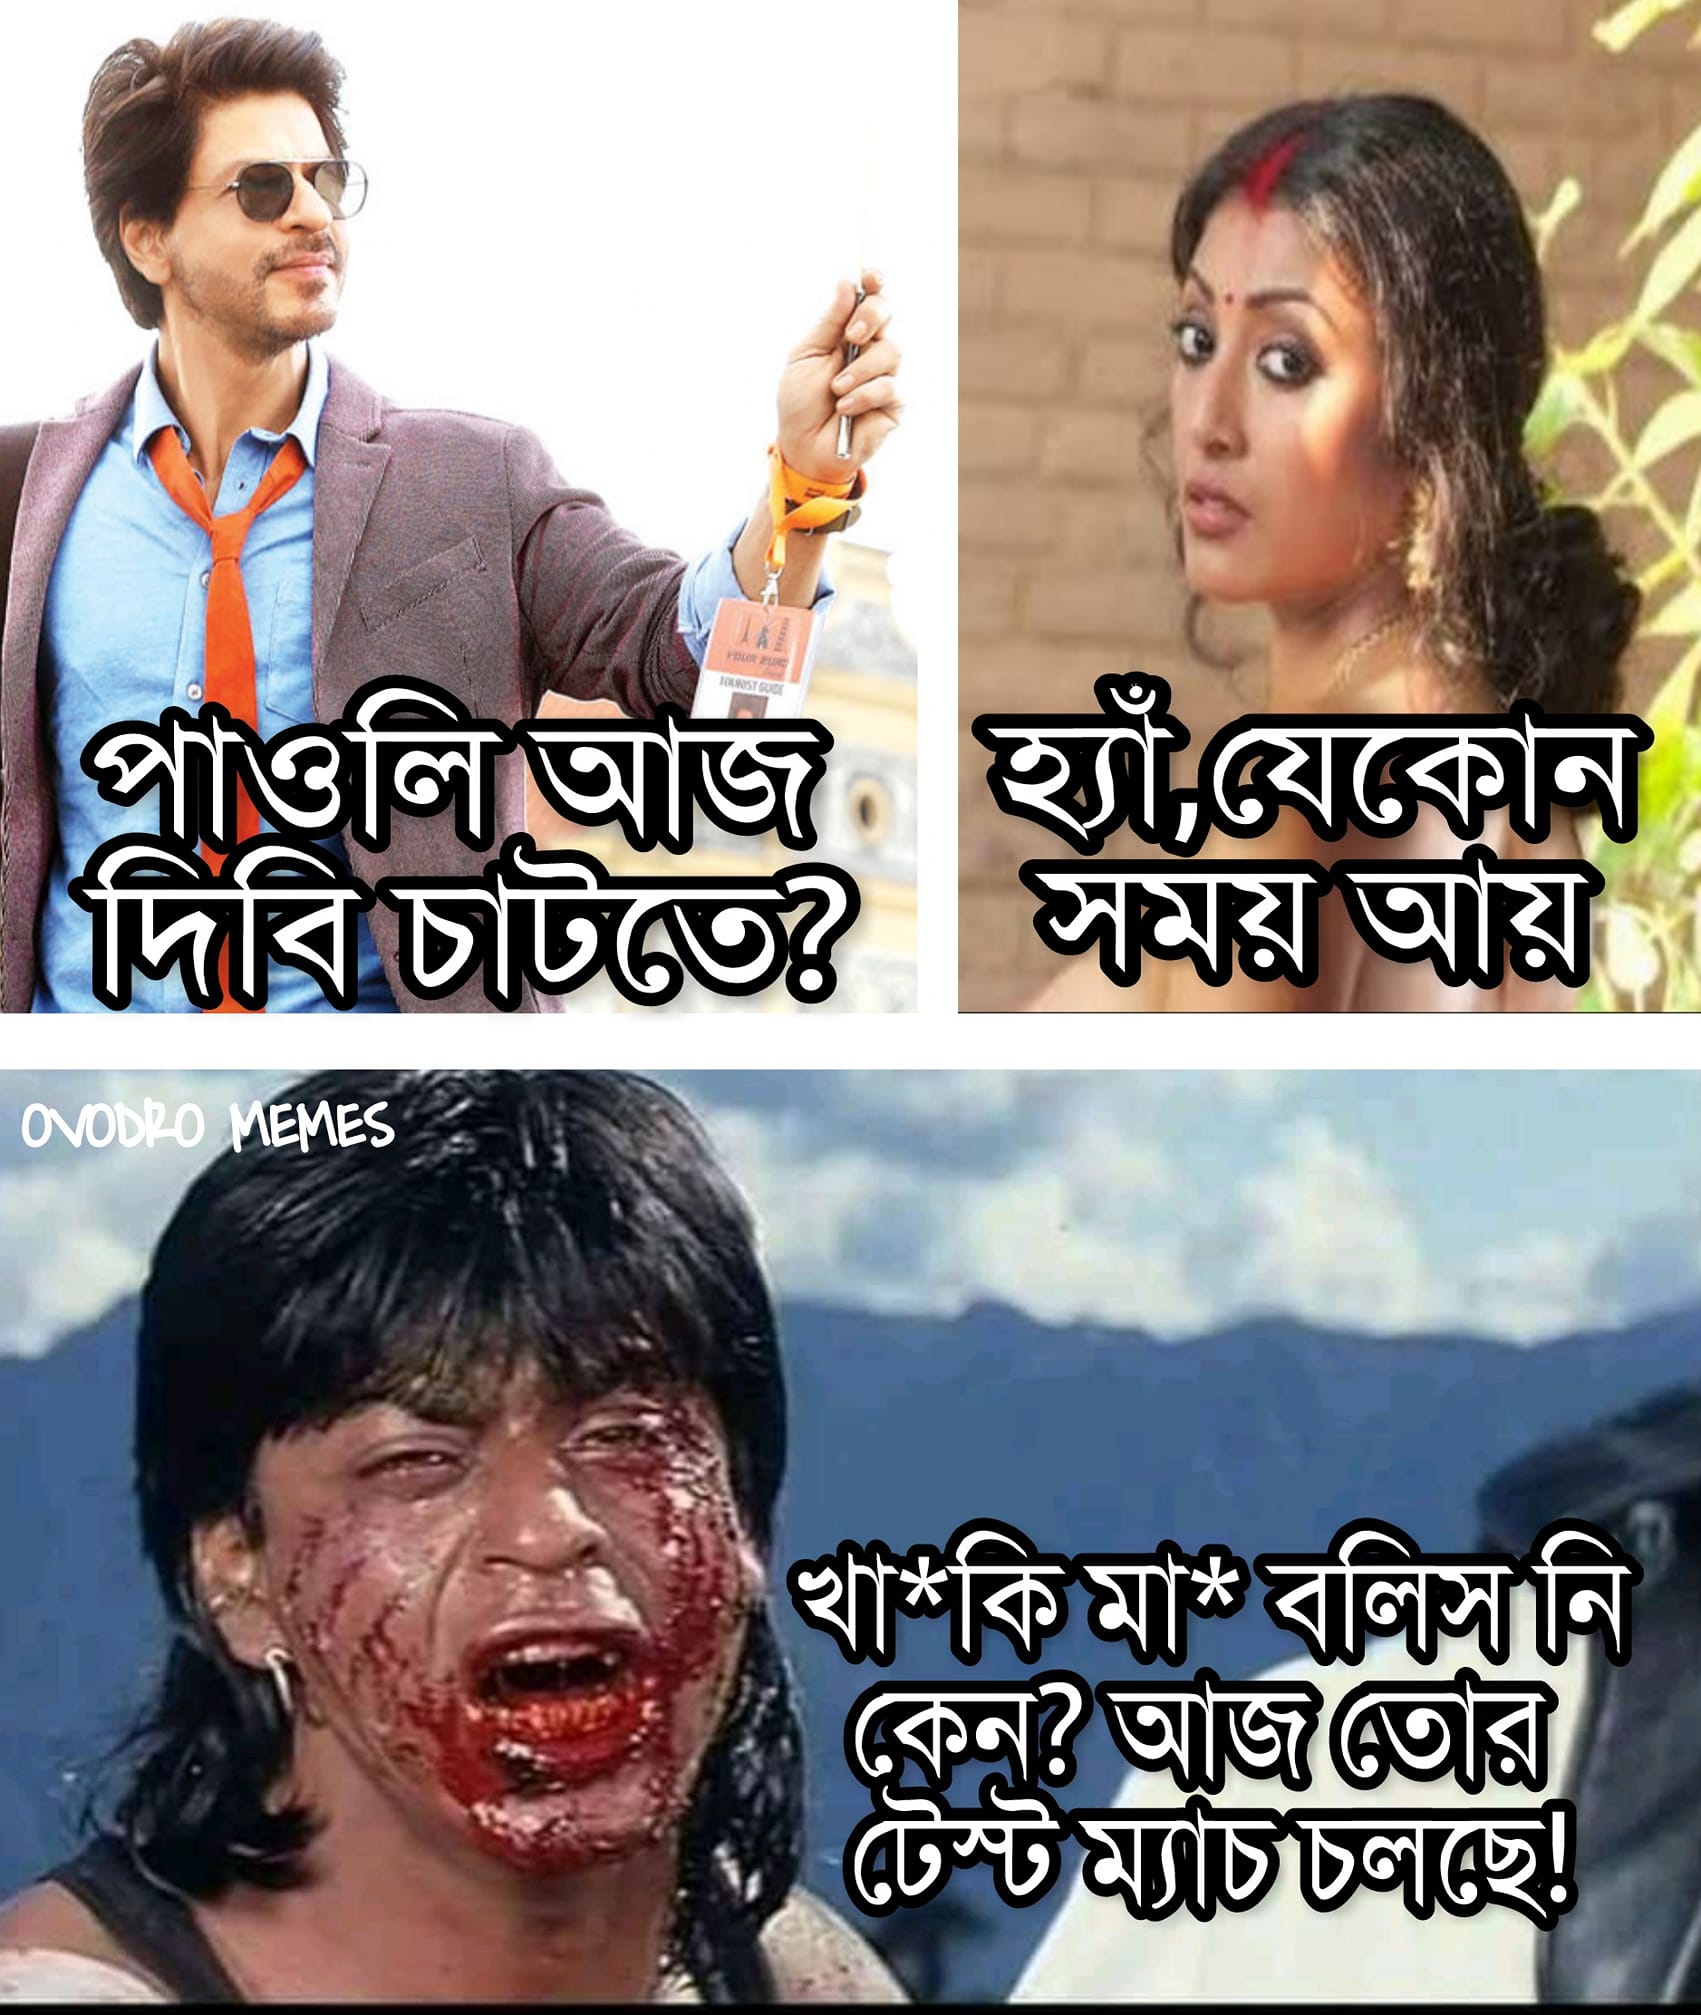
Caption: পাওলি আজ দিবি চাটতে ?   হ্যাঁ, যেকোন সময় আয়     খা*কি মা* বলিস নি কেন ?   আজ তোর টেস্ট ম্যাচ চলছে !
Label: hate